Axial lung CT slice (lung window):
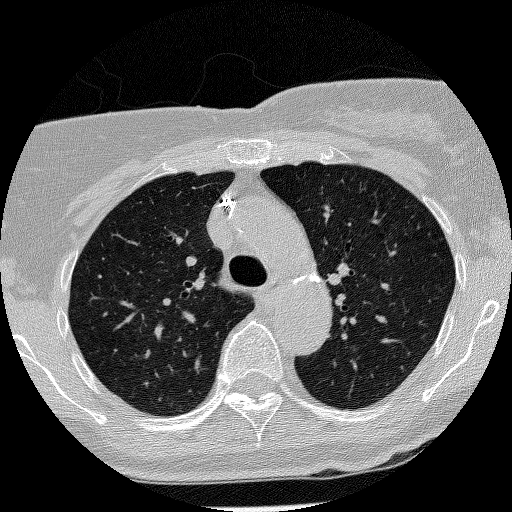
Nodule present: no